Question: What is the reading of this measurement?
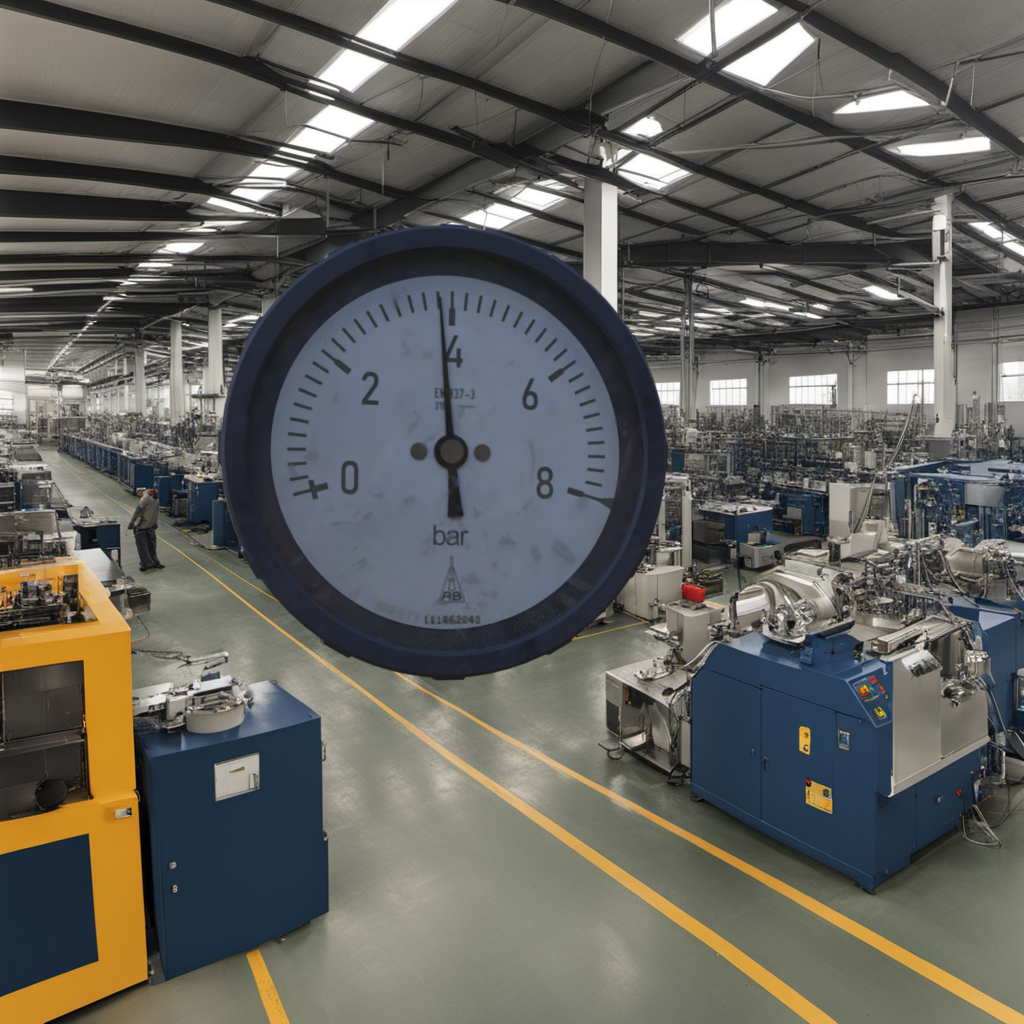
Answer: The result is 3.83
Question: What is the value range of this measurement?
Answer: The range is from 0 to 8
Question: What is the minimum and maximum value range of the measurement in the image?
Answer: The minimum value is 0 and the maximum value is 8